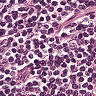
Metastatic tissue present: no